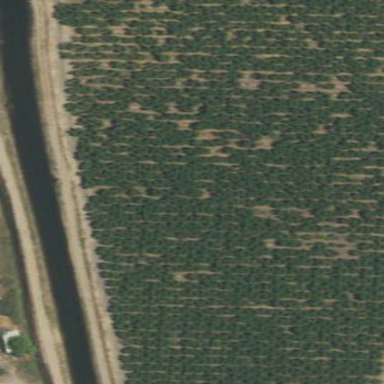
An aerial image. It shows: Orchard filled with peach trees.